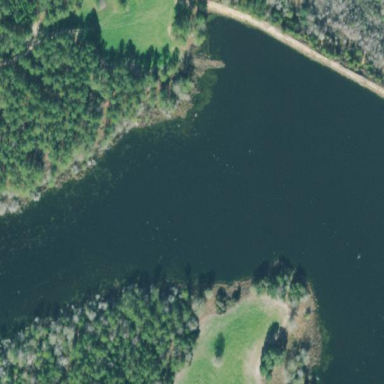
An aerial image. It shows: Reservoir of natural water.